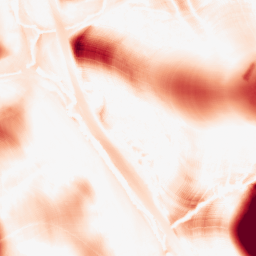
Category: morphological
Decomposition family: morphological
Decomposition parameters: operation: opening
size: 50
Upsampling method: quintic
Upsampling parameters: scale: 4
Upsampling scale: 4